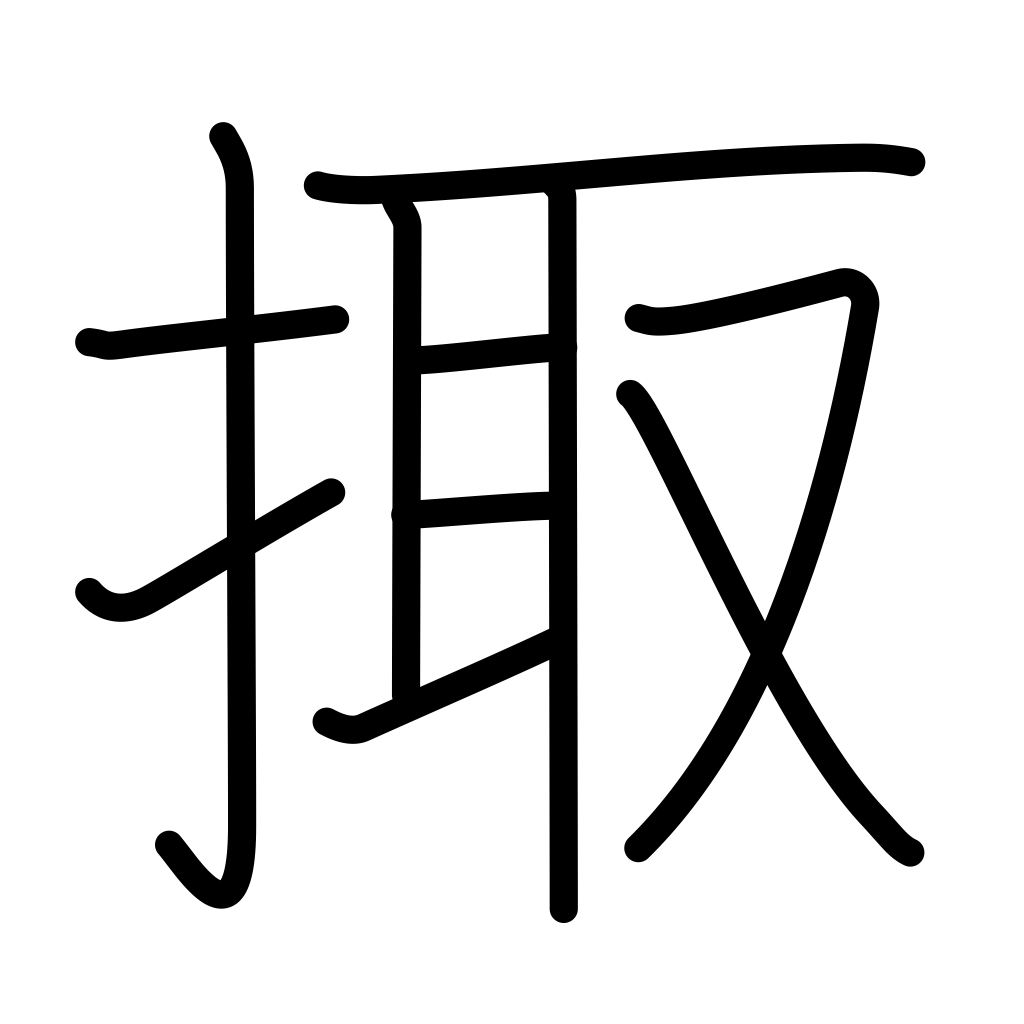
Meaning: night watch, rake